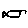
Label: fish